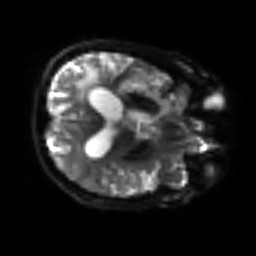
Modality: sbref
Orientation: axial
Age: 67
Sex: male
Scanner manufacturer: siemens
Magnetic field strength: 3 T
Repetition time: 3.2 s
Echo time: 0.081 s